【题型】填空题　【知识点】平面几何　【难度】medium
如图，在矩形$ABCD$中，$AB = 4$，$BC = 6$。点$E$在边$AD$上，连接$BE$，将$\triangle ABE$沿着$BE$翻折，点$A$的对应点是点$F$，连接$FD$。如果$FD \parallel BE$，那么点$F$到$CD$的距离为\underline{\hspace{2cm}}.

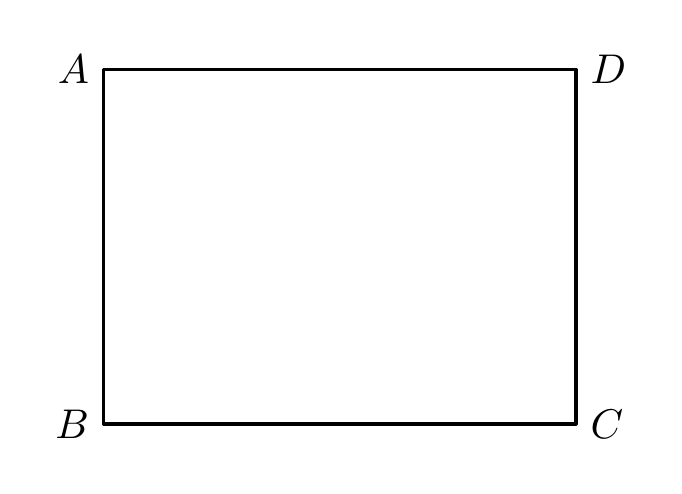
【解答】
【答案】 $\frac{54}{25}$

【分析】 本题考查了矩形的性质, 翻折变换（折叠问题）, 掌握折叠的性质是解题的关键. 根据题意画出图形, 根据$AD \parallel BC$, $AG = FG$, 得出$AE = DE$, 再通过相等的角的三角函数值相等, 即可求出结果.

【详解】 解：过点$F$作$FP \perp CD$于点$P$,

$\because$四边形$ABCD$是矩形,

$\therefore AD \parallel BC$, $AD = BC = 6$,

$\because AG = FG$,

$\therefore AE = DE = \frac{1}{2} AD = 3$,

$\therefore BE = \sqrt{AE^2 + AB^2} = 5$,

$\because FD \parallel BE$,

$\therefore \angle AFD = \angle AGE = 90^\circ$,

$\therefore \angle DAF = \angle ABE = \angle CDH$,

$\therefore \sin \angle DAF = \frac{DF}{AD} = \sin \angle ABE = \frac{AE}{BE} = \frac{3}{5}$,

$\therefore DF = 6 \times \frac{3}{5} = \frac{18}{5}$,

$\because \sin \angle CDH = \frac{FP}{DF} = \frac{3}{5}$,

$\therefore FP = \frac{18}{5} \times \frac{3}{5} = \frac{54}{25}$,

故答案为：$\frac{54}{25}$.

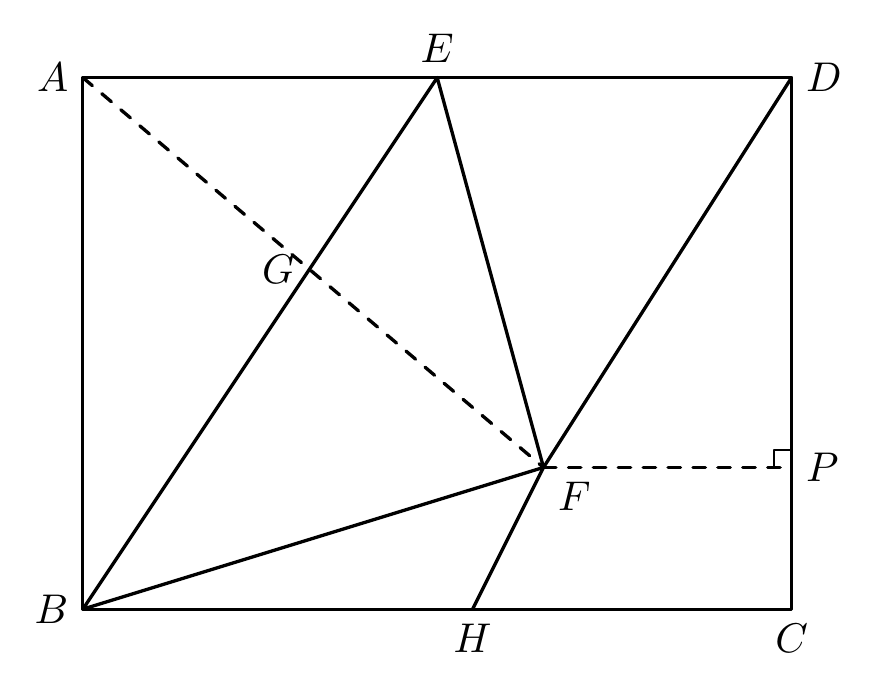